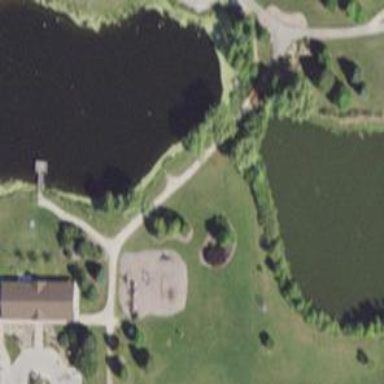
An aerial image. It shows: Peaceful pond surrounded by nature.